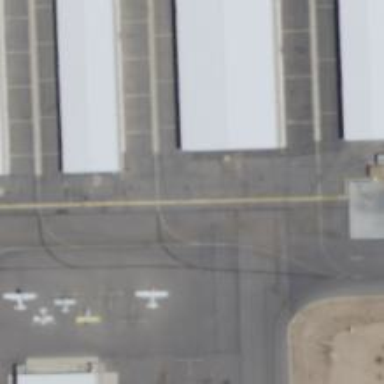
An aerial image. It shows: View of taxiway at the airport.